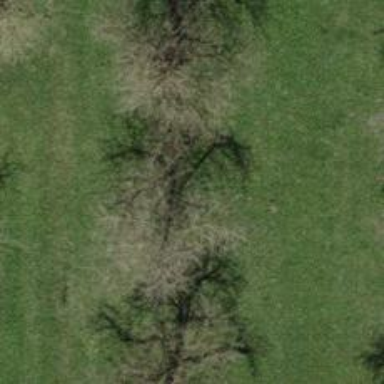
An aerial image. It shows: Row of trees in natural setting.